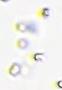
Label: Phaeocystis